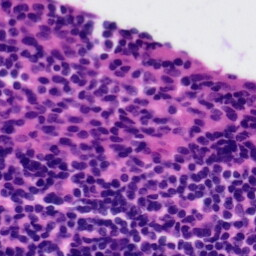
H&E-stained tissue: Tonsil